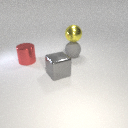
large gray metal cube to the right of large red metal cylinder